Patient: sex F, age 75
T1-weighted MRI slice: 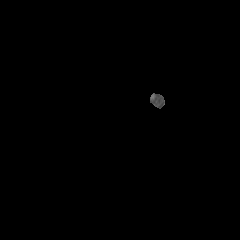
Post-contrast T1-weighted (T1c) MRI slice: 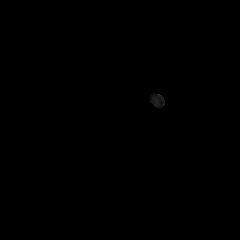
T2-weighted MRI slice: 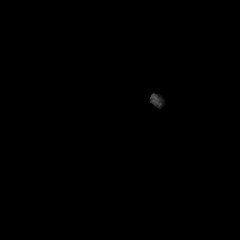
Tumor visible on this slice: no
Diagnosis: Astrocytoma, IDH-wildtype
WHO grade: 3